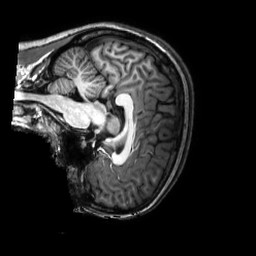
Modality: T1w
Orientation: sagittal
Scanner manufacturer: philips
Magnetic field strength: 3 T
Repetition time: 0.0096 s
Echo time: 0.0046 s